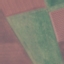
Land use / land cover: AnnualCrop